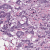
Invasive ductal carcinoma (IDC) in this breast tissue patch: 1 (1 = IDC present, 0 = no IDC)